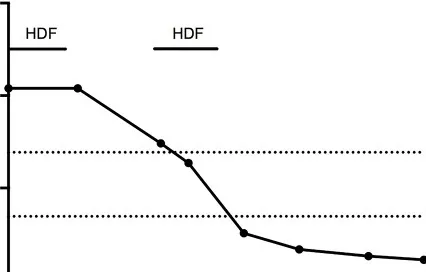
Treatment course of the patient. Hemodiafiltration and L-carnitine infusions were initiated on admission. Two hemodiafiltration sessions of 12-h duration were initiated. HDF, hemodiafiltration.
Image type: chart (chart)